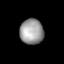
Tissue: lung
Cell type: Epithelial cells
Senescence score: 0.1868
Nuclear area (px): 584
Mean DAPI intensity: 155.534